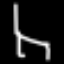
Label: chair